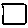
Label: square